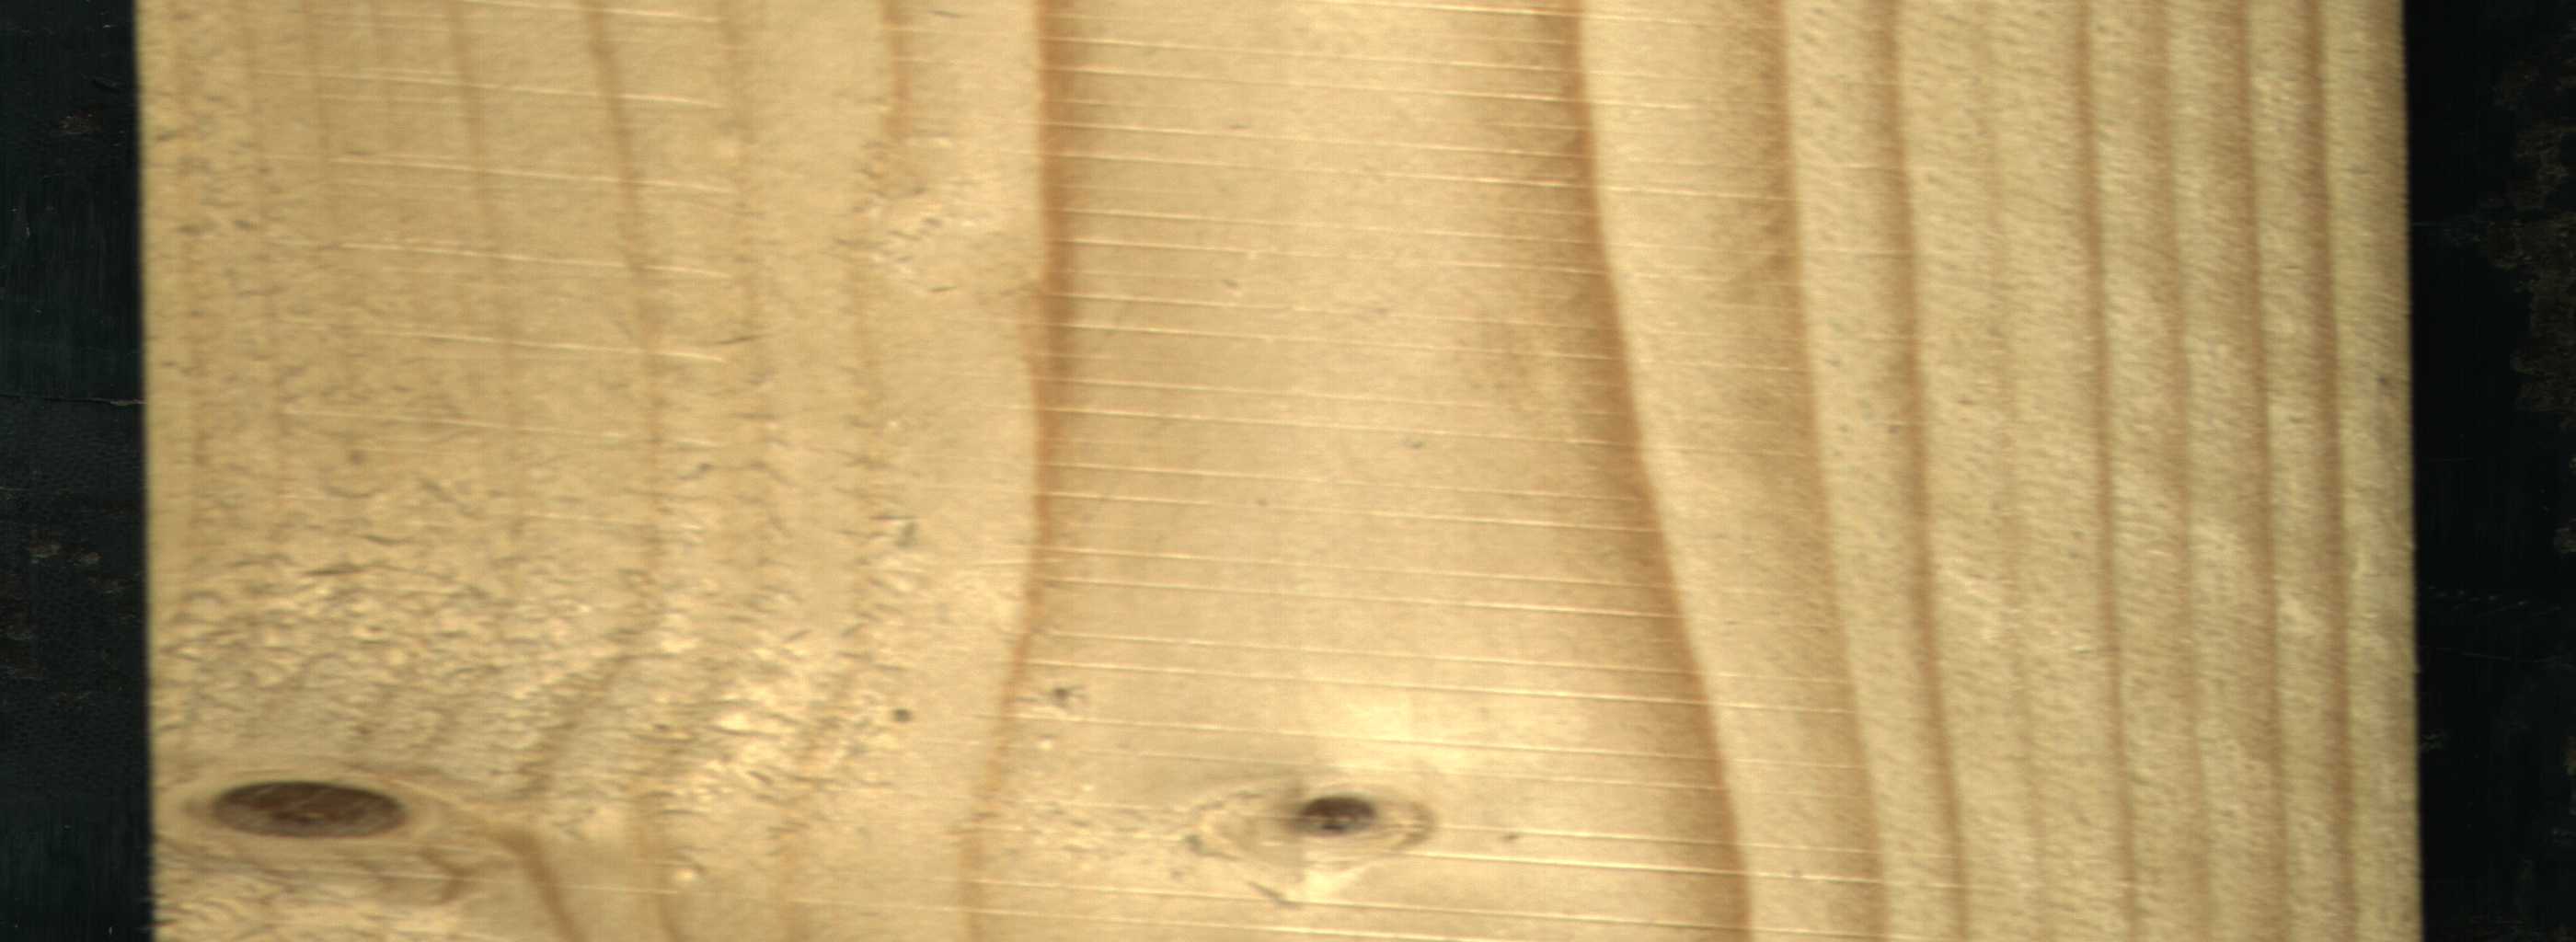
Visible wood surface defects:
Live_Knot
Live_Knot